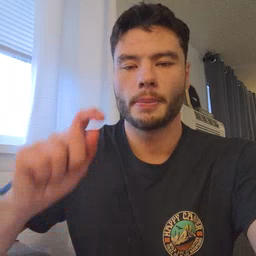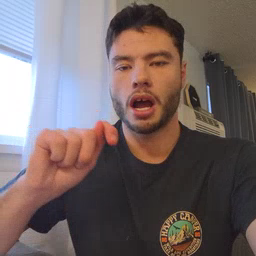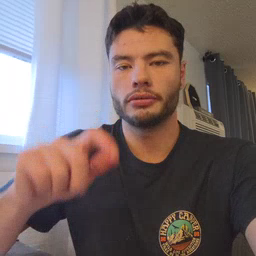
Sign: potty